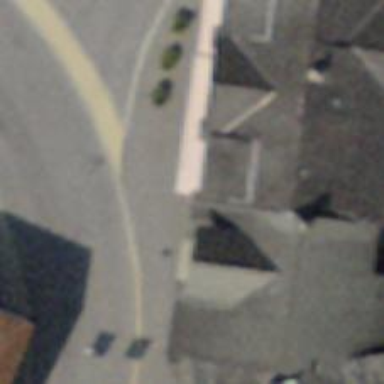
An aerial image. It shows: Post box.